Aerial crown-view tile of a tropical tree (Barro Colorado Island, Panama), acquired 20241112:
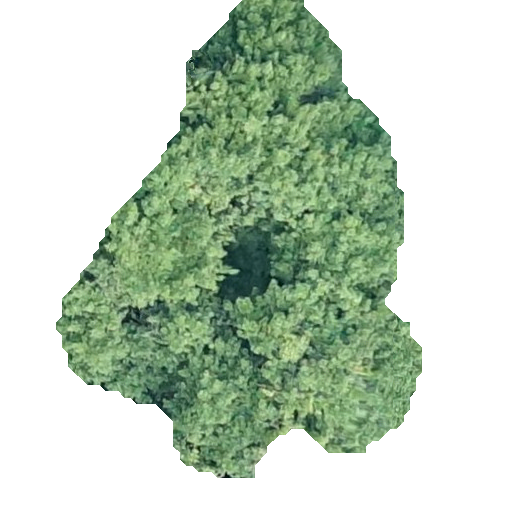
Species: Sloanea terniflora
GBIF accepted scientific name: Sloanea terniflora
Crown area: 172.971 m²